Field crop: tomato
Growth stage: 1
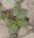
Species: portulaca